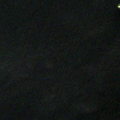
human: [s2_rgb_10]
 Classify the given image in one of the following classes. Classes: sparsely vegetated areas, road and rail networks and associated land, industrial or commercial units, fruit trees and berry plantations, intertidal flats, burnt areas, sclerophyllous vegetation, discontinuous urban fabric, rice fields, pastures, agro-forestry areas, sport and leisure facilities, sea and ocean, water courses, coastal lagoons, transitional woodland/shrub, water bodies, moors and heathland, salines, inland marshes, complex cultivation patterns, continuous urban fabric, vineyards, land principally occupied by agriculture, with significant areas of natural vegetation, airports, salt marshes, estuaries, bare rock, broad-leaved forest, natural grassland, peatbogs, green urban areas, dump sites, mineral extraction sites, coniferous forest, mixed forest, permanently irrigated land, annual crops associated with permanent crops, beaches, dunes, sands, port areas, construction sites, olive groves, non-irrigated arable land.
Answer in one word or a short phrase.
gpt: water bodies